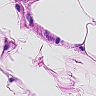
Metastatic tissue present: no